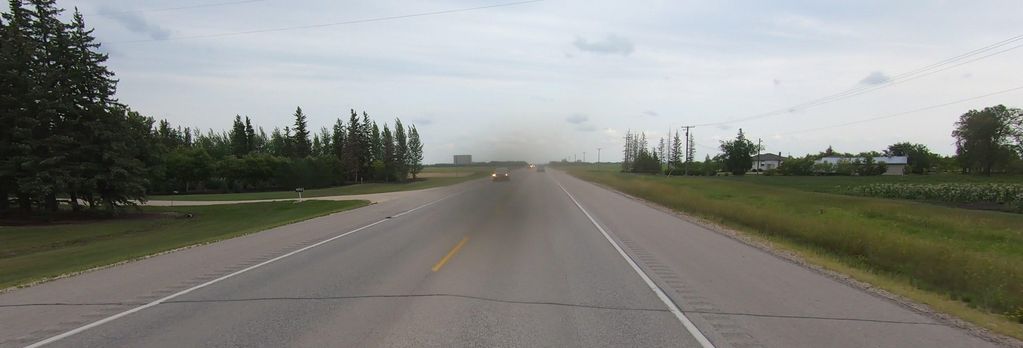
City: winnipeg